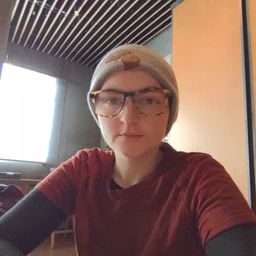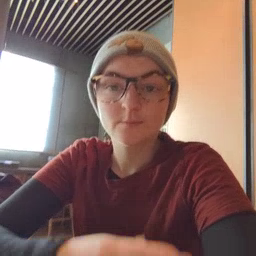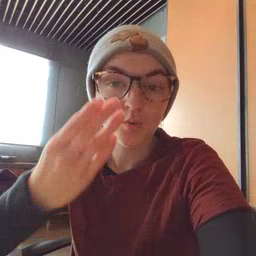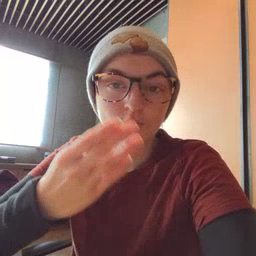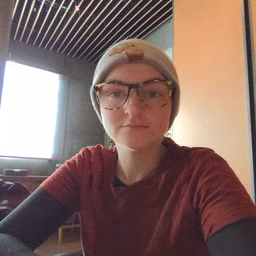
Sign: morning